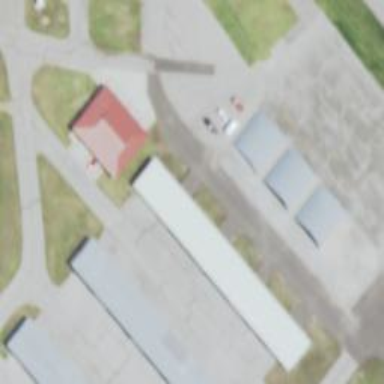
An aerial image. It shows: Building designed as airport hangar.